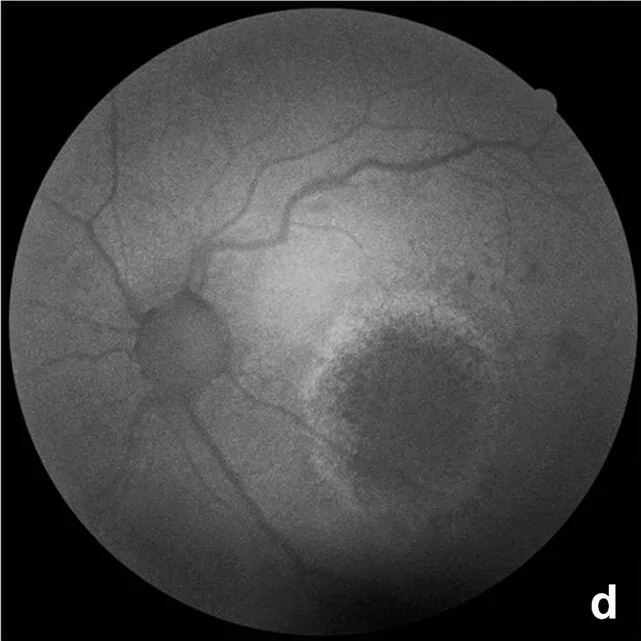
Fundus autofluorescence.
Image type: ophthalmic_imaging (autofluorescence)